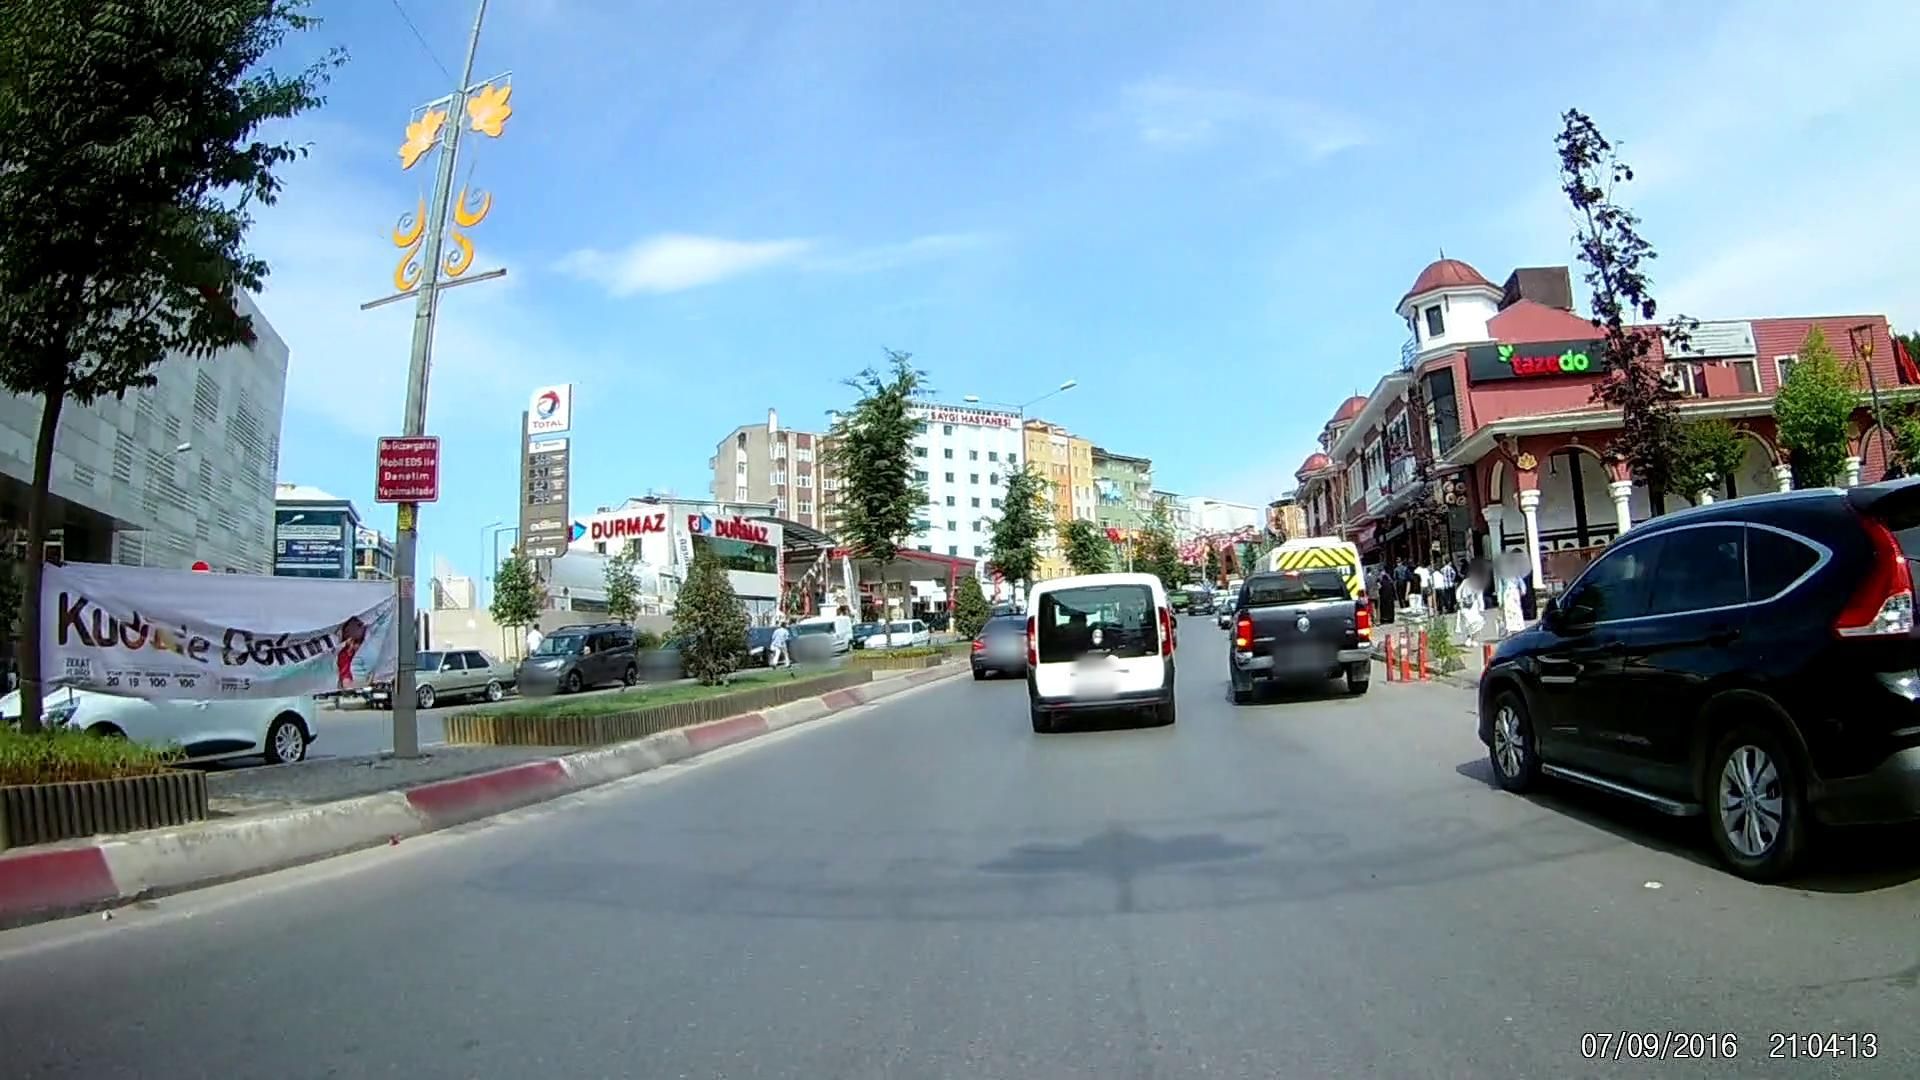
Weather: clear
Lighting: day
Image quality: good
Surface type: driving surface
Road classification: primary, tertiary
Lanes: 1.0
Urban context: urban centre
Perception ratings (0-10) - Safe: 3.56, Lively: 9.68, Beautiful: 3.55, Boring: 2.59, Depressing: 3.62, Wealthy: 2.62